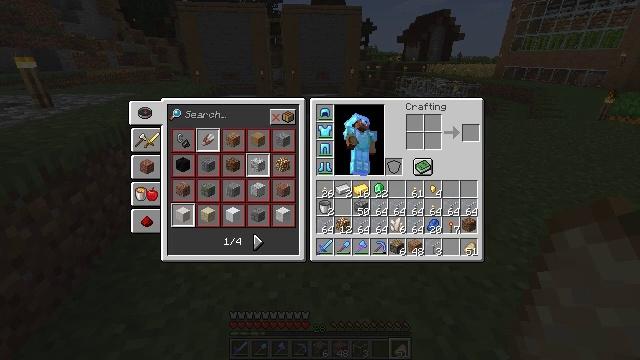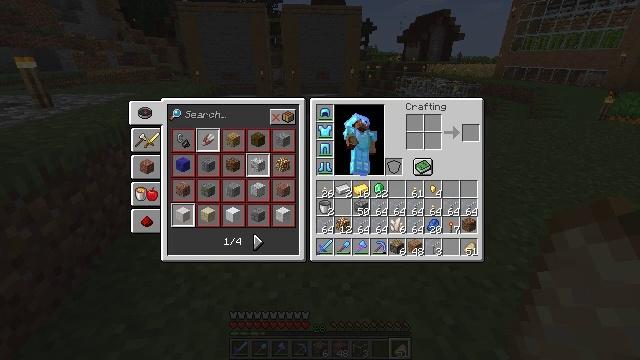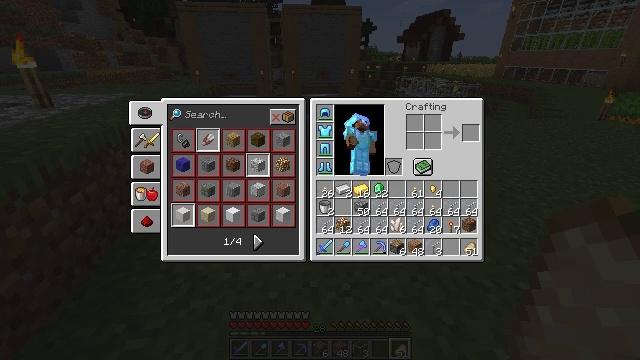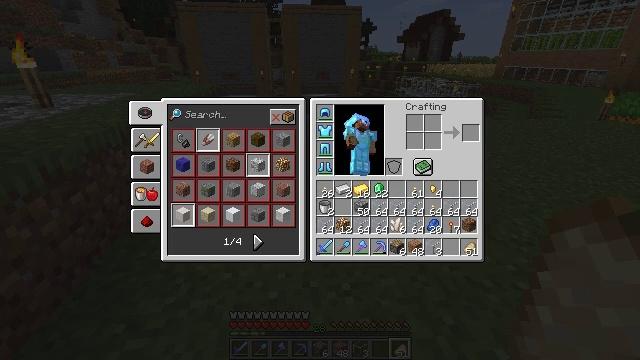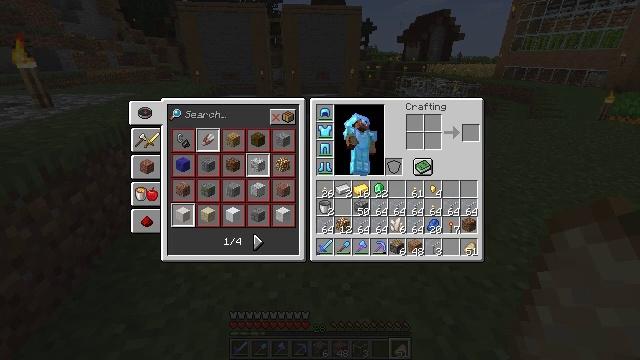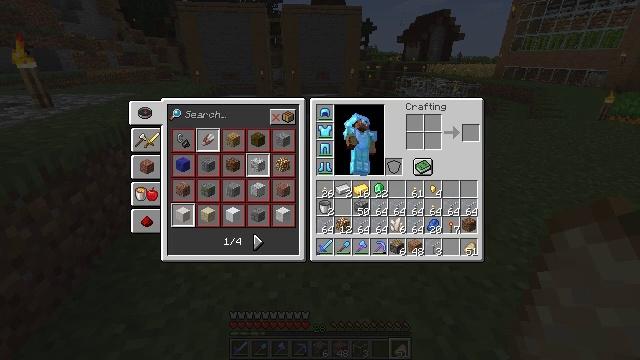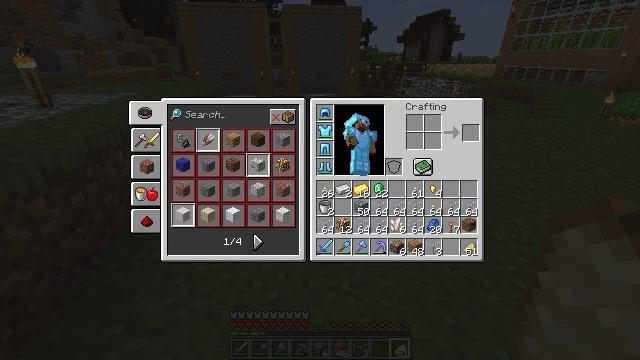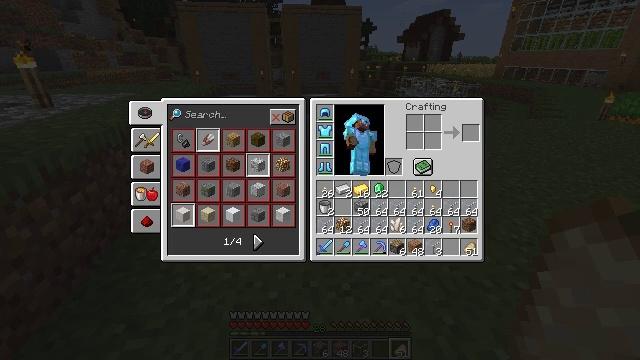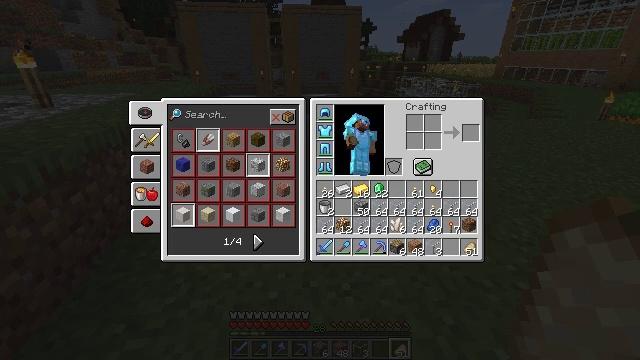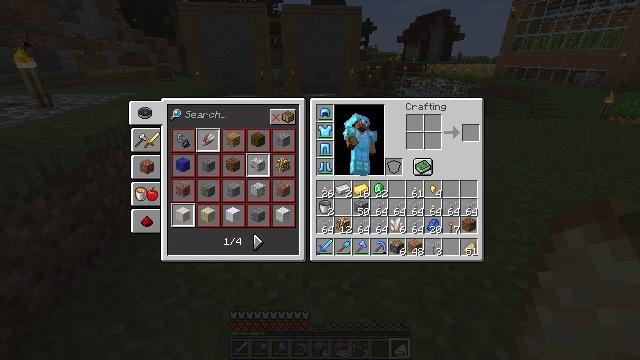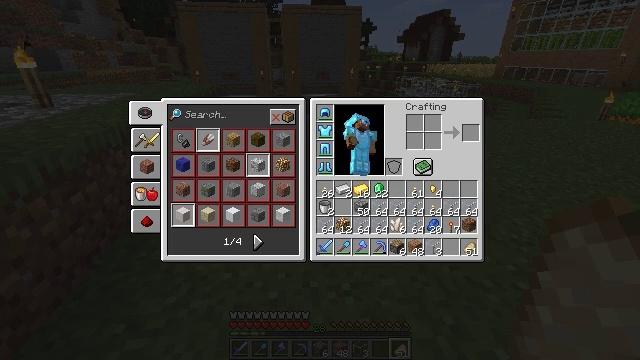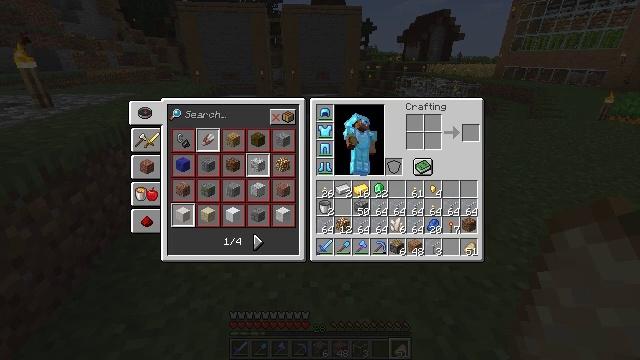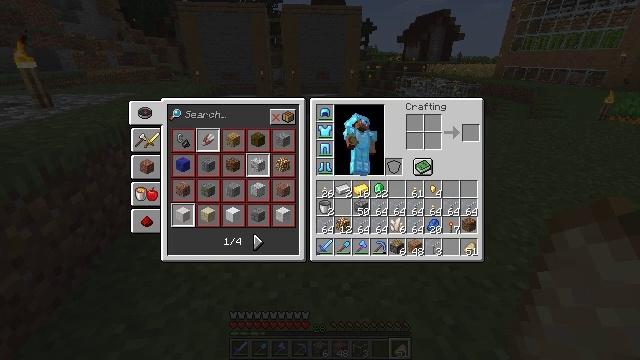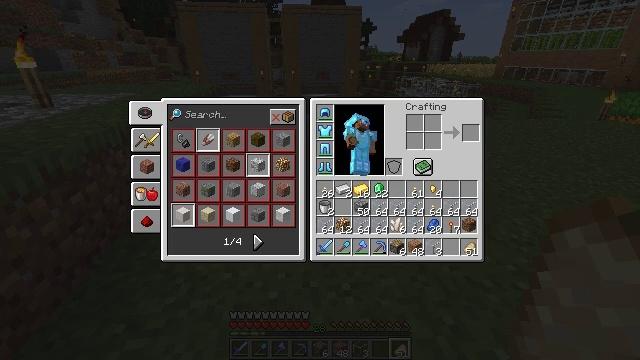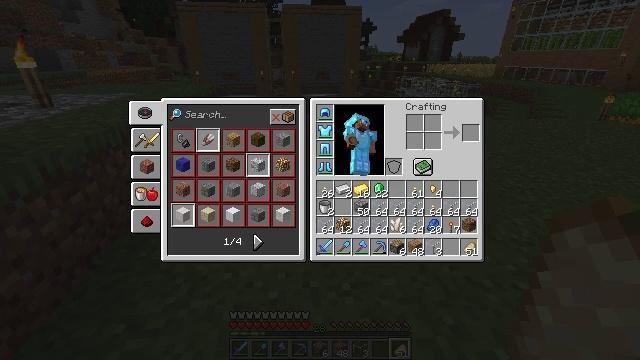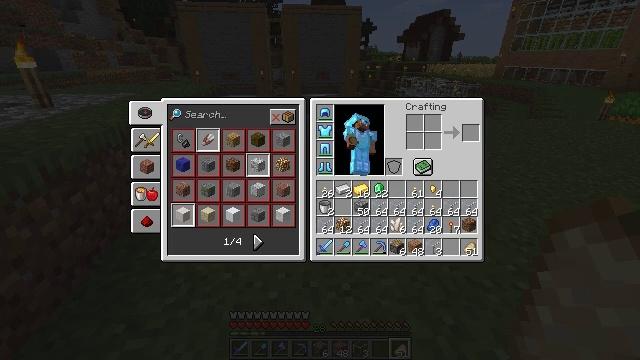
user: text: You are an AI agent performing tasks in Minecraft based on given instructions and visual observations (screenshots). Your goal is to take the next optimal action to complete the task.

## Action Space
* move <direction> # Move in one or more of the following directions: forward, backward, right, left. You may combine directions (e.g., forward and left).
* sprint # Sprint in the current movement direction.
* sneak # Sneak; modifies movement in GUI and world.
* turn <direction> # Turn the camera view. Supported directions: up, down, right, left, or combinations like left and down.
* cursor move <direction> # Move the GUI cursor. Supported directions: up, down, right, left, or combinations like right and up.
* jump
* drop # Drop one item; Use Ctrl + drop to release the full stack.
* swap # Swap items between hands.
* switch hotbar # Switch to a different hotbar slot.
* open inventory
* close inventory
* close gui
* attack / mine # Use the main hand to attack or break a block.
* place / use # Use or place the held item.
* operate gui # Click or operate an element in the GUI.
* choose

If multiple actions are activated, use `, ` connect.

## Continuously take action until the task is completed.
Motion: motion action
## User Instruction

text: Collect the elements needed and craft redstone.
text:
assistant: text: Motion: no_op
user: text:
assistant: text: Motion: no_op
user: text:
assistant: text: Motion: no_op
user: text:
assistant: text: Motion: no_op
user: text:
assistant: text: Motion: no_op
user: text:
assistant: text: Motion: no_op
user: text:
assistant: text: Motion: no_op
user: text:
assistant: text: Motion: no_op
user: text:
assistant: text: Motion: no_op
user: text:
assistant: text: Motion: no_op
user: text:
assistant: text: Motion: no_op
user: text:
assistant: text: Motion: no_op
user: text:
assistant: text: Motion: no_op
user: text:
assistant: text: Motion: no_op
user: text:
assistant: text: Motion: no_op
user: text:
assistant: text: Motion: no_op
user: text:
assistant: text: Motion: no_op
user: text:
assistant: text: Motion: no_op
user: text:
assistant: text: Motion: no_op
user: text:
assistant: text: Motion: no_op
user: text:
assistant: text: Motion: no_op
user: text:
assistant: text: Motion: no_op
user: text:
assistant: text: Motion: no_op
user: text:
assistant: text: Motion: no_op
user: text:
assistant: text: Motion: no_op
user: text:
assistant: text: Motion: no_op
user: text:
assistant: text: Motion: no_op
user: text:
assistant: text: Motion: no_op
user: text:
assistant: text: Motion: no_op
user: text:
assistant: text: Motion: no_op